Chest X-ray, PA view. Patient: 62 years old, sex M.
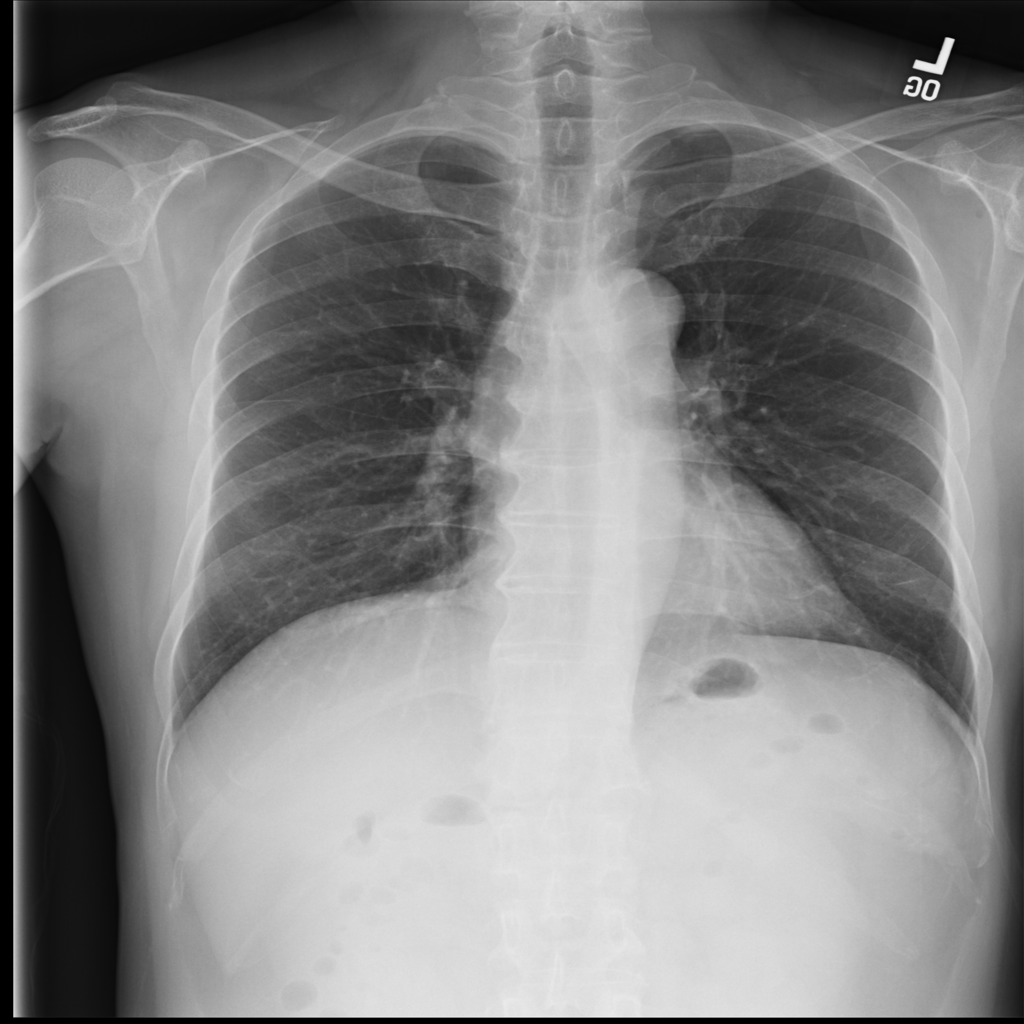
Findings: No Finding